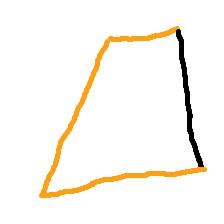
Shape: trapezoid